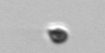
Label: nanoplankton_mix